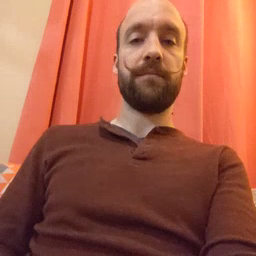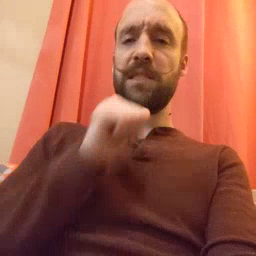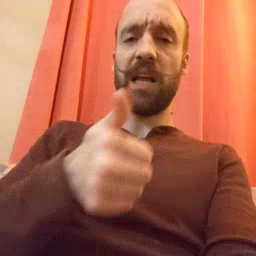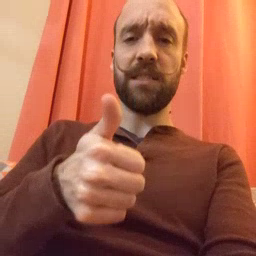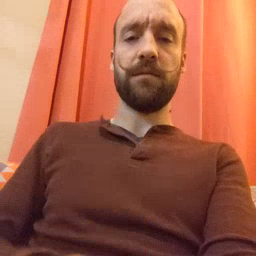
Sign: not